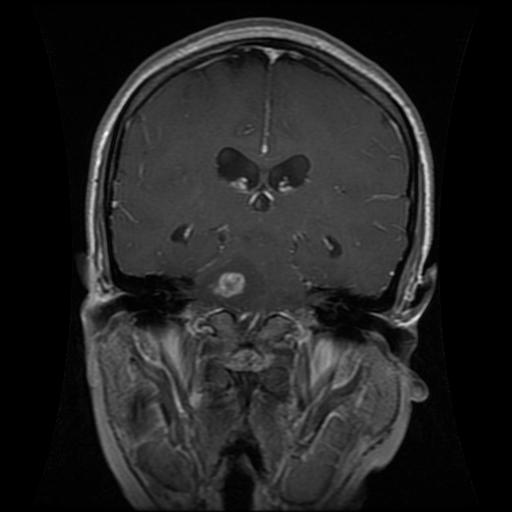
Label: glioma